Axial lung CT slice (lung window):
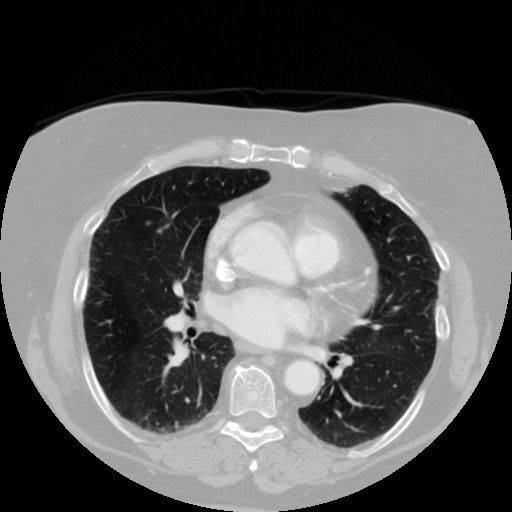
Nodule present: no